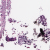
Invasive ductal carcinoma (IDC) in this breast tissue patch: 0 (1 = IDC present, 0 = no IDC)